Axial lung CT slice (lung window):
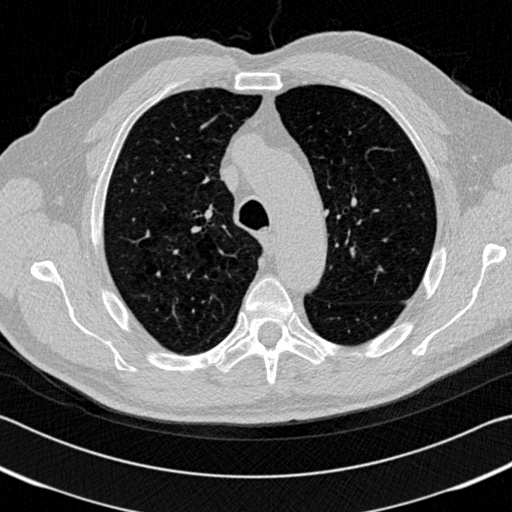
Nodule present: no